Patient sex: F
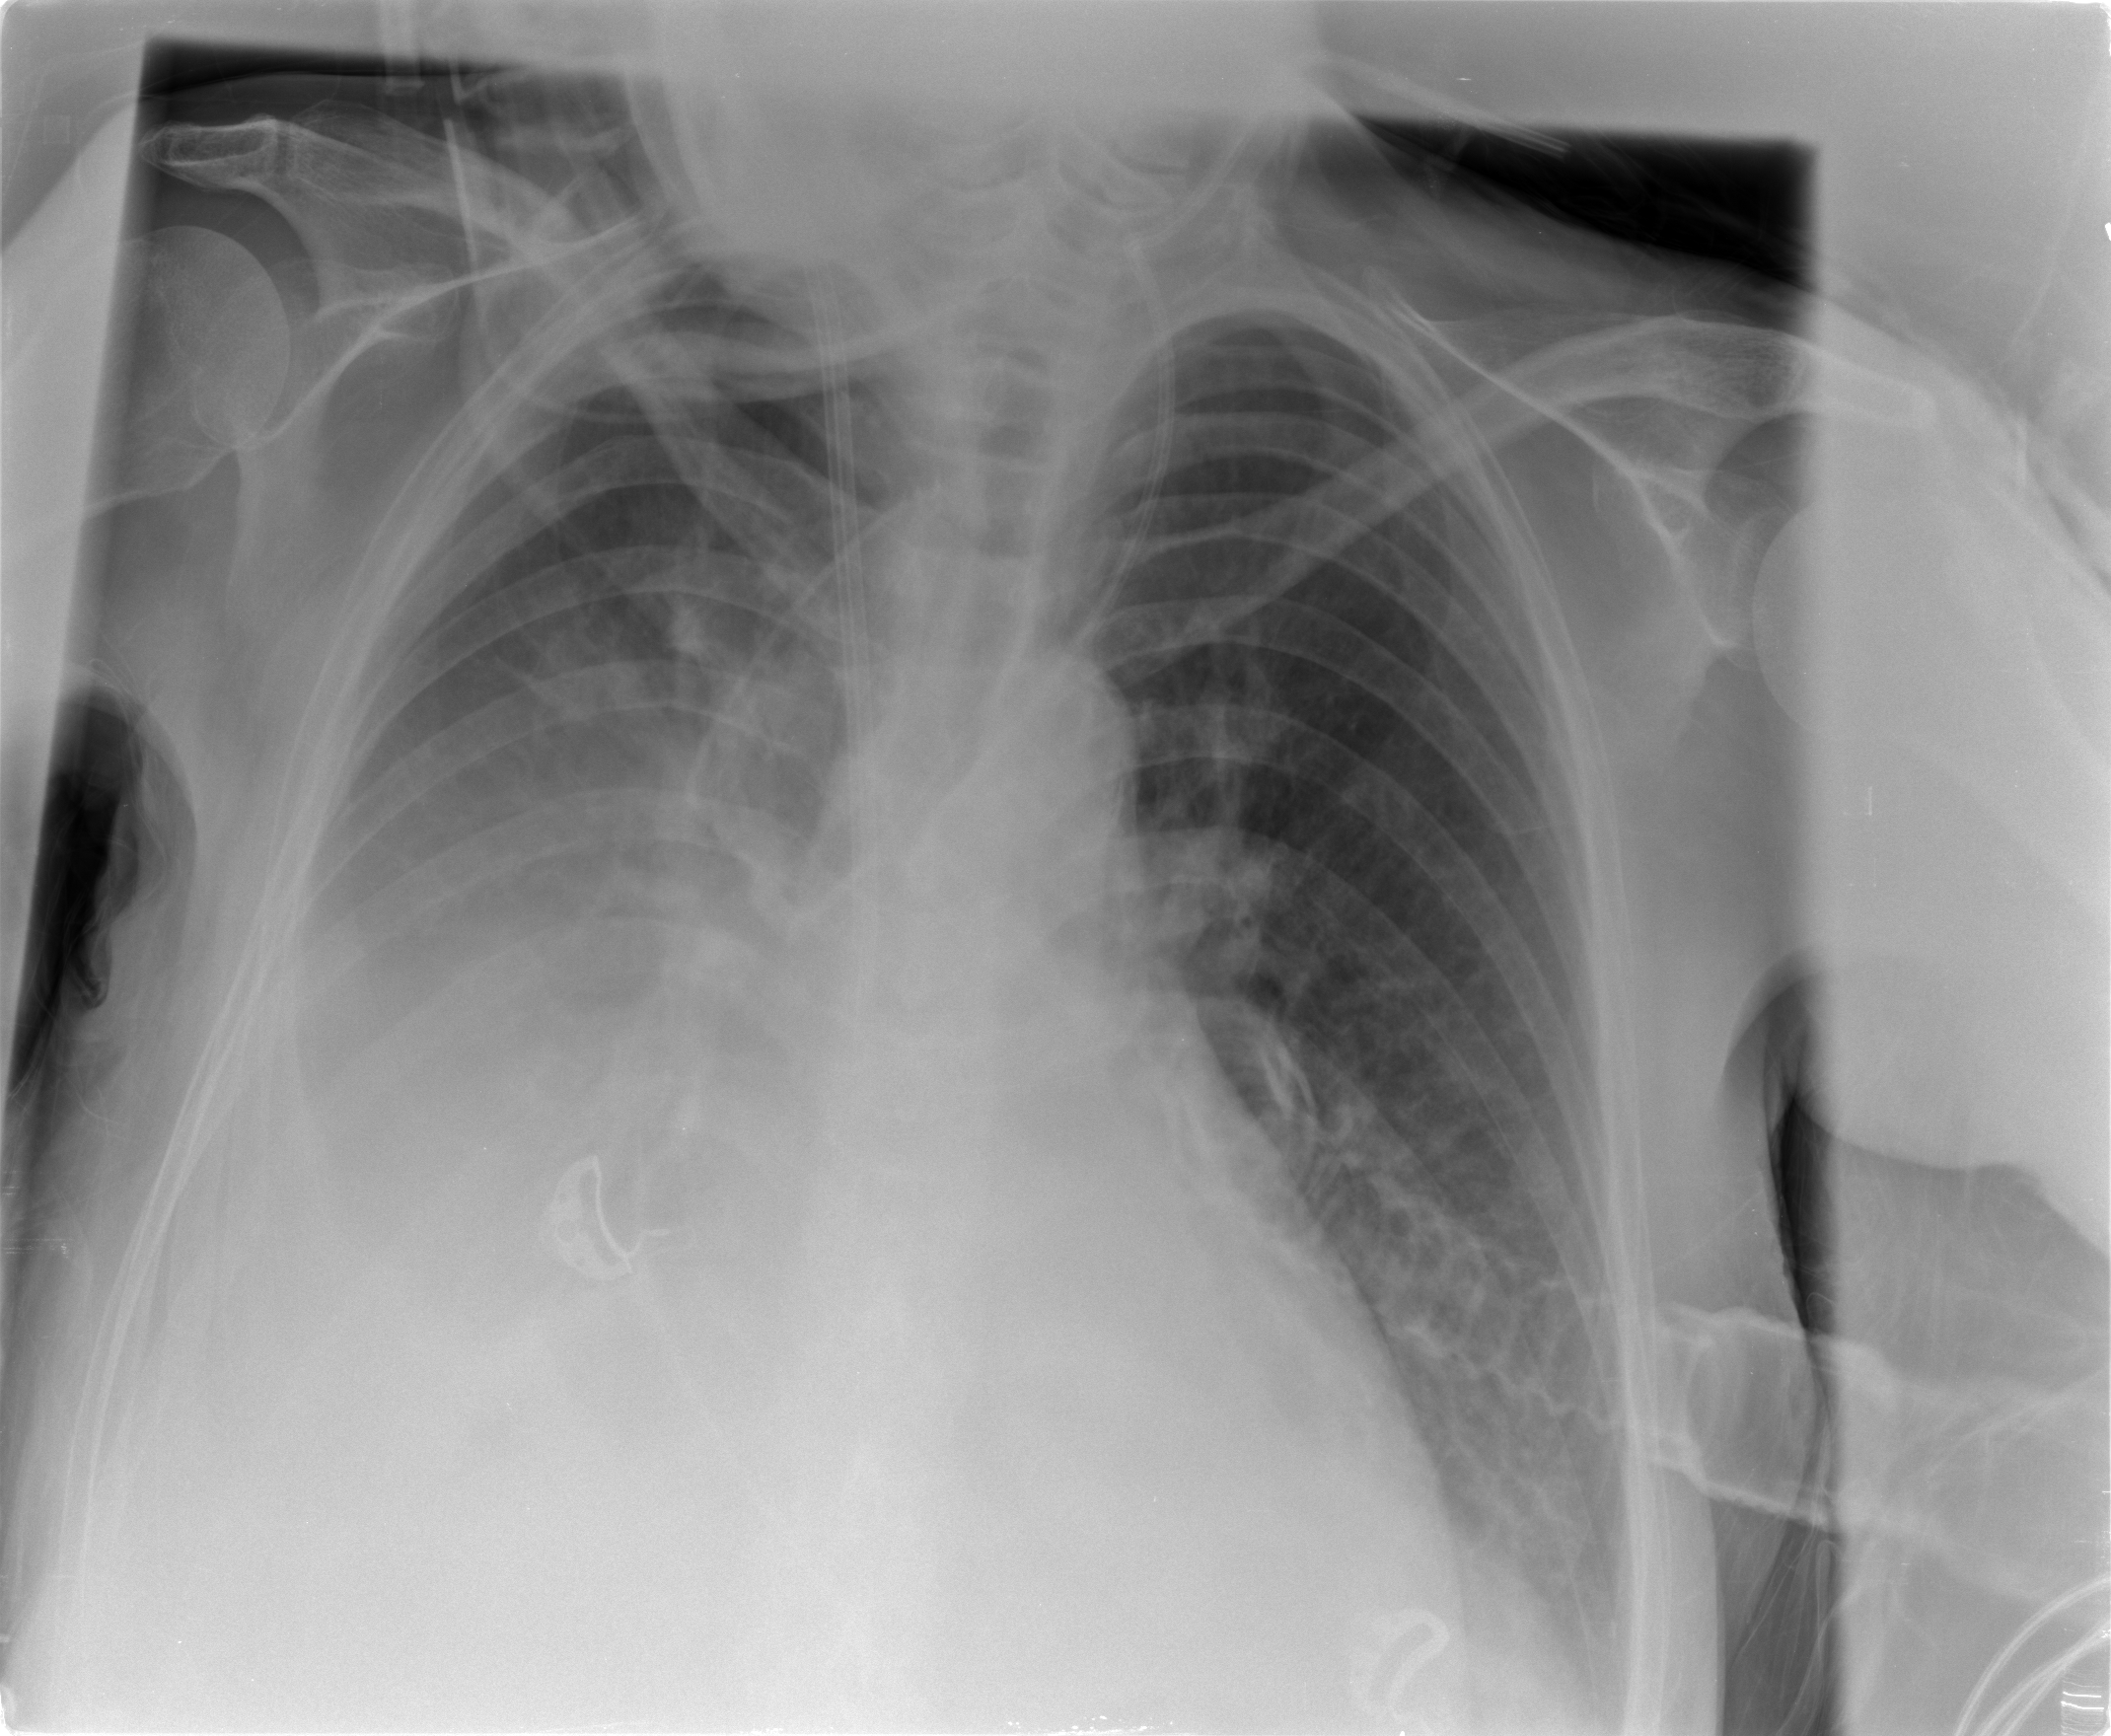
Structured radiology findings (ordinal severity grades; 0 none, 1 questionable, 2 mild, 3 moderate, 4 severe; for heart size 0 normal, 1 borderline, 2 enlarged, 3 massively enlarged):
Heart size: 2
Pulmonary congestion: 2
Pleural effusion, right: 3
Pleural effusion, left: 1
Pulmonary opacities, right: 2
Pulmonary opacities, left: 0
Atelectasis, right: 3
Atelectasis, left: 1